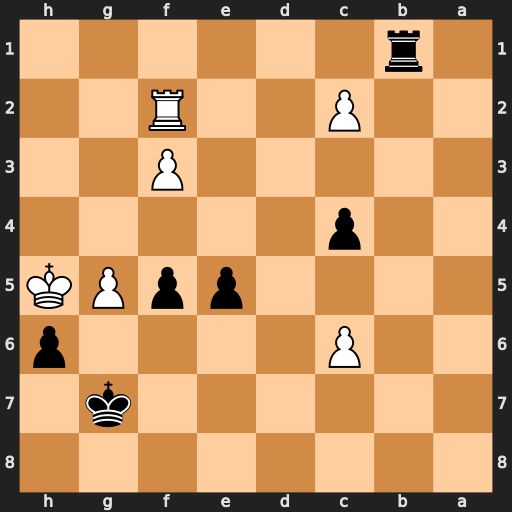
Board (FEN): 8/6k1/2P4p/4ppPK/2p5/5P2/2P2R2/1r6
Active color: b
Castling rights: -
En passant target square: -
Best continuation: Rh1+ Rh2 Rxh2#